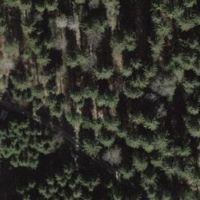
EUNIS habitat code: 43
Species observed at this site:
Chelidonium majus